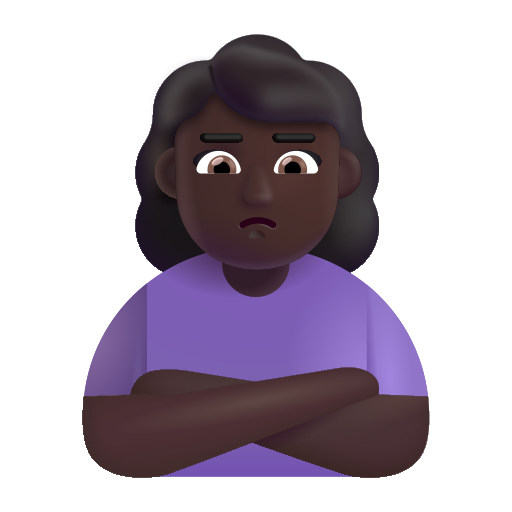
woman pouting color dark